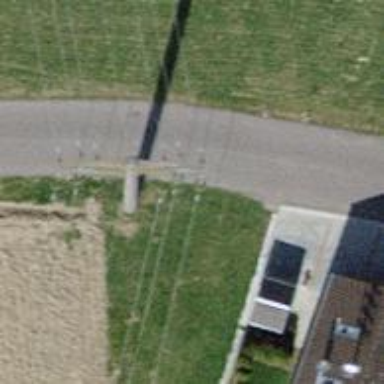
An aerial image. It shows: Power line in the image.